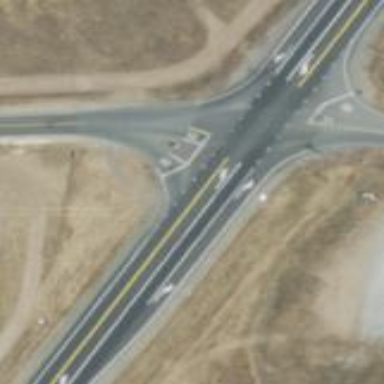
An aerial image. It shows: Roundabout at primary highway.